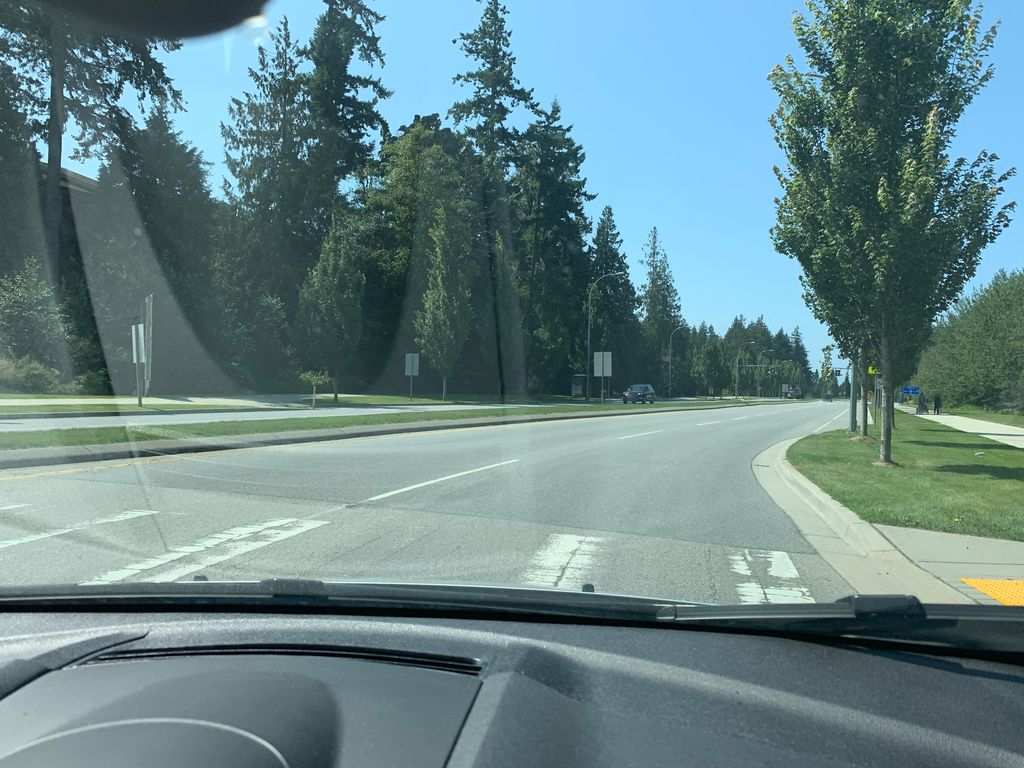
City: vancouver